Question: i have a java application which connects to mysql database using MYSQL connector. problem is when application started, MYSQL process list shows many connections than i requested in process list (attached image).

i have two threads running which connects to database within 5 seconds and 11 seconds. but, when i refresh mysql process list, it shows server's host ports are changing rapidely than threads are running. normally its changing 3-5 ports per second. can someone please guide me any optimizing issues or any changes to test with this?
thanks
P.S.
I have created a class which connects to DB at initialization and that class's object is in a places where needs DB connectivity. and that class having all methods which using to query from DB.
my database connectivity class code is
'''
public class Data{
static Connection con; //create connection
static Statement stmt; //create statement
static ResultSet rs; //create result set
static HostRead hr = new HostRead();
static int db_port = 3306;
static String db_root = "127.0.0.1";
static String db_name = "chsneranew";
static String db_user = "root";
static String db_pass = "";
/**Constructer method*/
public Data(){
this(db_root,db_port,db_name,db_user,db_pass);
if(getConnection()==null){
System.out.println("error in database connection");
}
else{
con = getConnection();
}
}
protected void finalize() throws Throwable {
try {
System.out.println("desctroyed");
con.close();
} finally {
super.finalize();
}
}
public static Connection getConnection(){
try{
Class.forName("com.mysql.jdbc.Driver").newInstance();
Connection conn = DriverManager.getConnection("jdbc:mysql://"+db_root+":"+db_port+"/"+db_name, db_user, db_pass);
stmt = conn.createStatement();
return conn;
}
catch(ClassNotFoundException er){
JOptionPane.showMessageDialog(null,"Error found ...
DataBase Driver error (Invalid Drivers)
Users Cant login to system without database
Contact System Administrator","Error",JOptionPane.ERROR_MESSAGE);
return null;
}
catch(Exception er){
JOptionPane.showMessageDialog(null,"Error found ...
DataBase Access error (Invalid Authentication)
Or
DataBase not found. Details are not be loaded
Users Cant login to system without database
Contact System Administrator","Error",JOptionPane.ERROR_MESSAGE);
return null;
}
}
public String getUserName(){
try{
Statement stmt2 = getConnection().createStatement();
ResultSet rss2;
String sql = "SELECT name FROM gen";
rss2 = stmt2.executeQuery(sql);
if(rss2.next()){
return rss2.getString("name");
}
}
catch(Exception er){
er.printStackTrace();
}
return null;
}
}
'''
i am calling 'getUserName()'method in my threads. using
'''
Data d = new Data();
d.getUserName();
'''
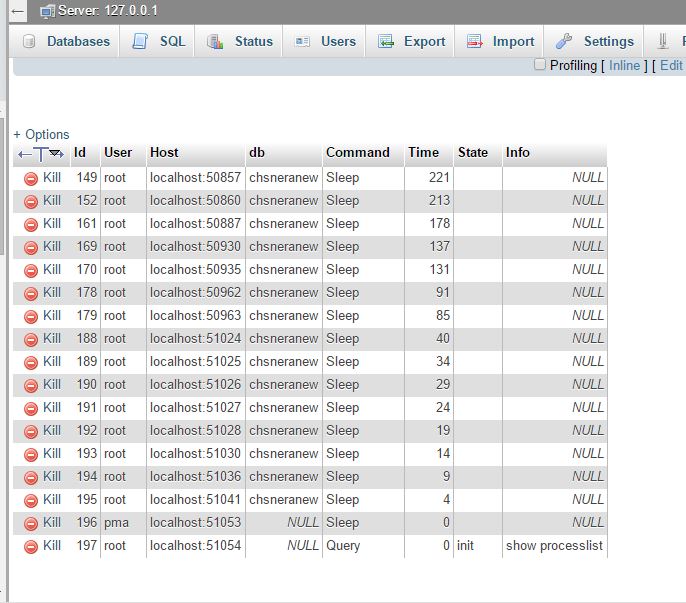
Answer: You are calling the 'getConnection()' method three times when you want to read the data via the 'getUserName()' method. Two times in the constructor when your constructor of the 'Data' class is called (one for the 'if(...)' check, one for the 'con = getConnection()' line) and one time when you actually want to read the data at the 'getConnection().createStatement()' line. So you have three connections to the database, and that is just the 'getUserName' method...
Rewrite your code that only one connection is established and this connection is reused for any further execution.